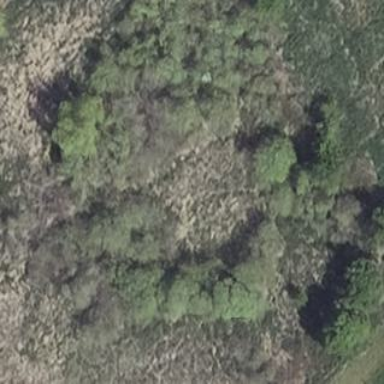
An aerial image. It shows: Area covered in scrub vegetation.